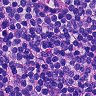
Metastatic tissue present: no